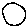
Label: moon